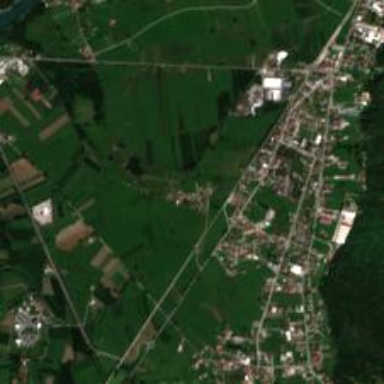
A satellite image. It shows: Small hamlet.